Question: HTML:
'''
<!DOCTYPE html>
<html>
<head>
<meta charset="UTF-8" />
<script type="text/javascript" src="fuctions.js"></script>
<title>Count JS</title>
</head>
<body>
<fieldset>
<input type="number" value="1" id="num" min="1" max="5"/>
<button onclick="getValue()">
Submit
</button>
</fieldset>
</body>
</html>
'''
JS:
'''
function getValue() {
var x = parseInt(document.getElementById("num"));
alert(x);
'''
}
I just want to print this value that I get using 'document.getElementById', but when I print appears it:

Can someone help?
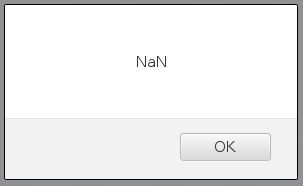
Answer: '.value' returns value from input, in your case, you try convert 'DOMNode' to 'Integer' that will return 'NaN'
'''
var x = parseInt(document.getElementById("num").value);
'''
<URL>